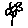
Label: flower